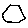
Label: hexagon